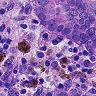
Metastatic tissue present: yes